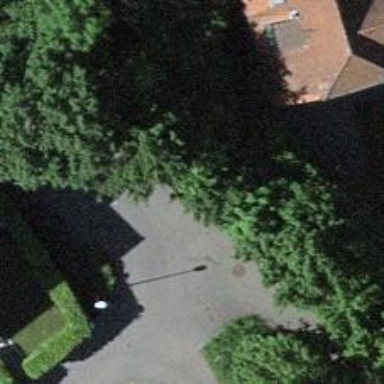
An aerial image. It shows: Grit bin.